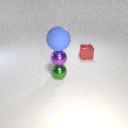
large blue rubber sphere above small purple metal sphere